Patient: sex F, age 68
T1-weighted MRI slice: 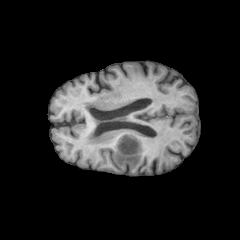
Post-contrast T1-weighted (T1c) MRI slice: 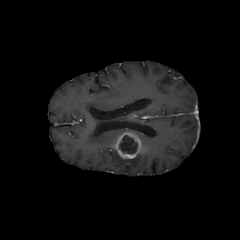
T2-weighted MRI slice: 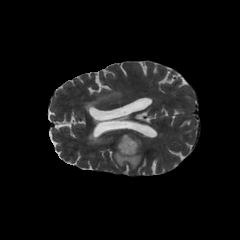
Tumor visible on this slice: yes
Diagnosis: Glioblastoma, IDH-wildtype
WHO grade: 4